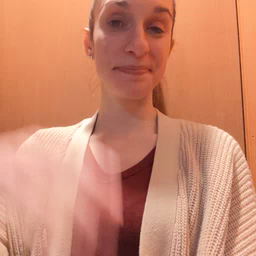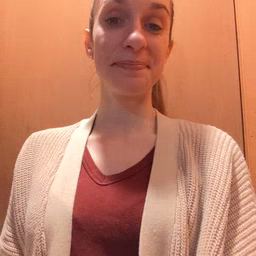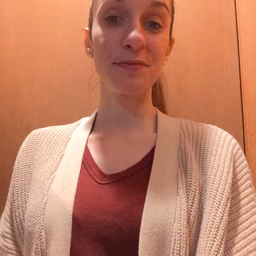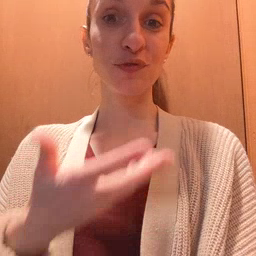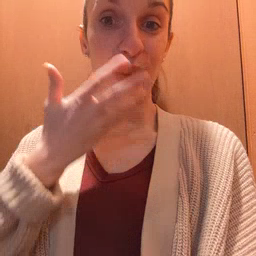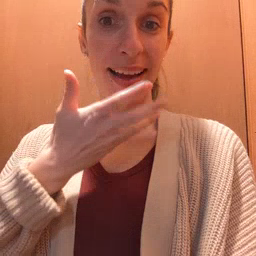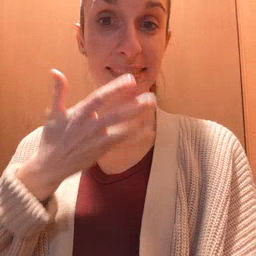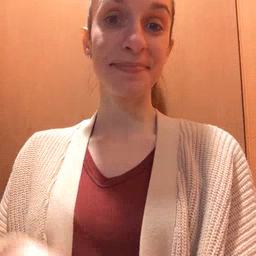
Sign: grass